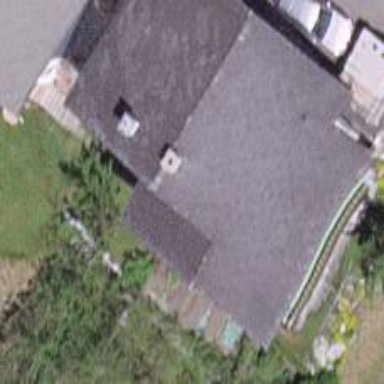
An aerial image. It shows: Detached building.